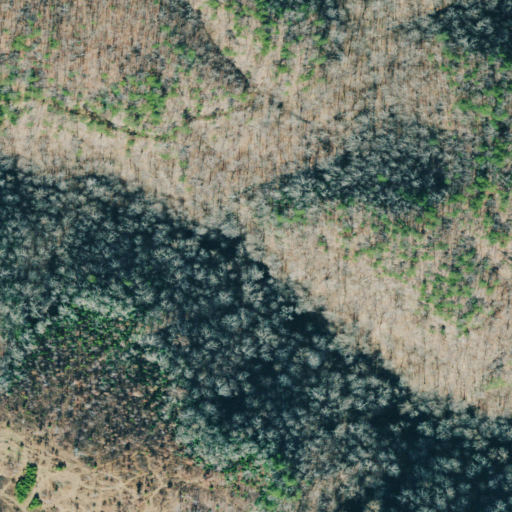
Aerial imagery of valley in Georgia named Sandy Hollow containing deciduous forest and shrub